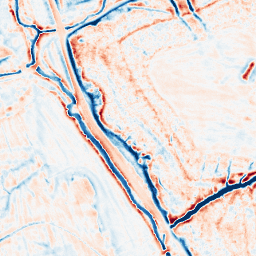
Category: edge_preserving
Decomposition family: bilateral
Decomposition parameters: d: 15
sigma_color: 150
sigma_space: 75
Upsampling method: sinc_hamming
Upsampling parameters: scale: 8
kernel_size: 16
Upsampling scale: 8